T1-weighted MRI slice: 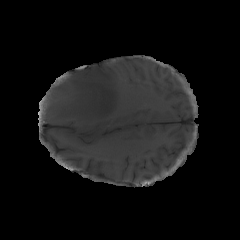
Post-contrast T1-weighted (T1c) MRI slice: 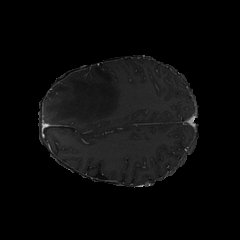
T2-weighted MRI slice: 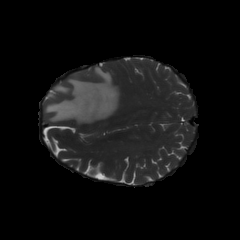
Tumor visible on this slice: yes